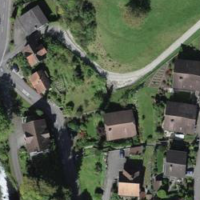
EUNIS habitat code: 54
Species observed at this site:
Cerastium tomentosum
Salvia pratensis